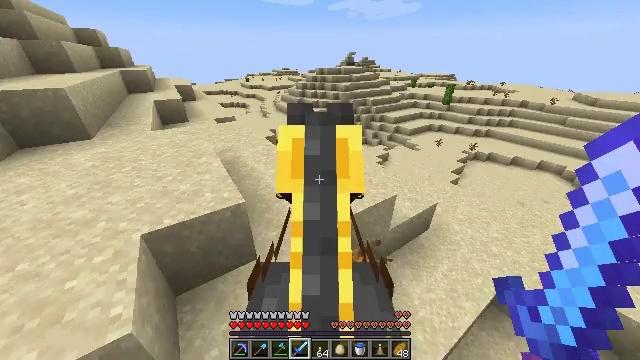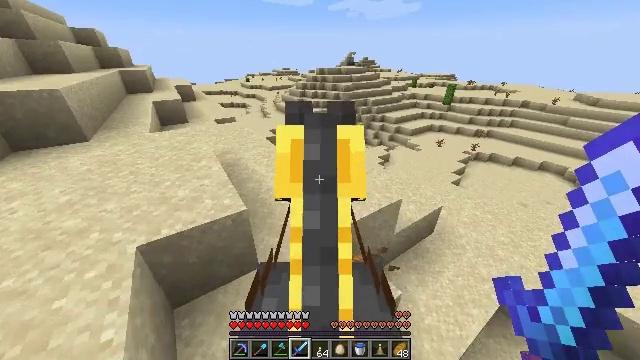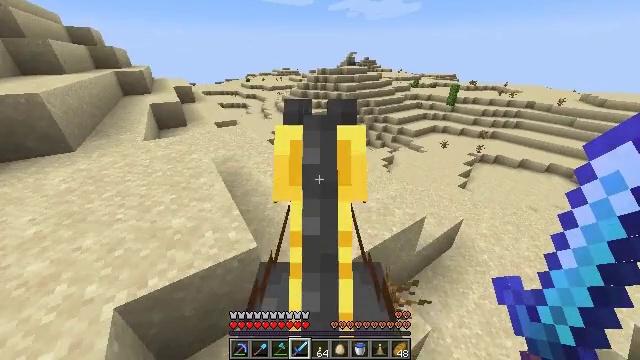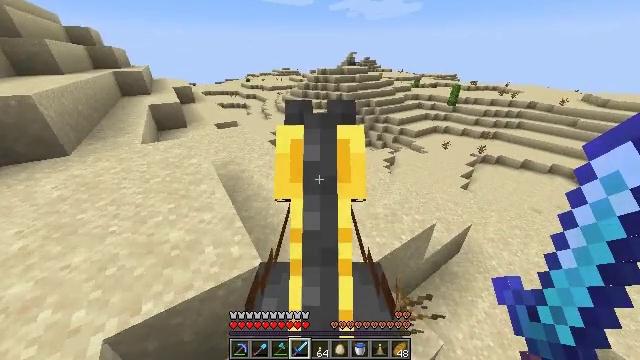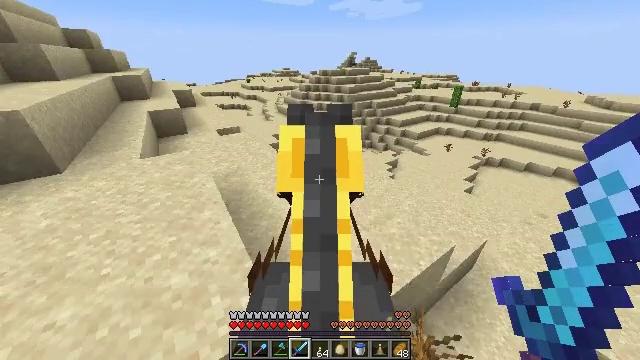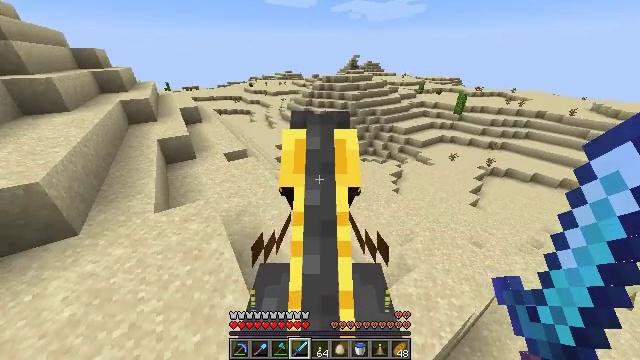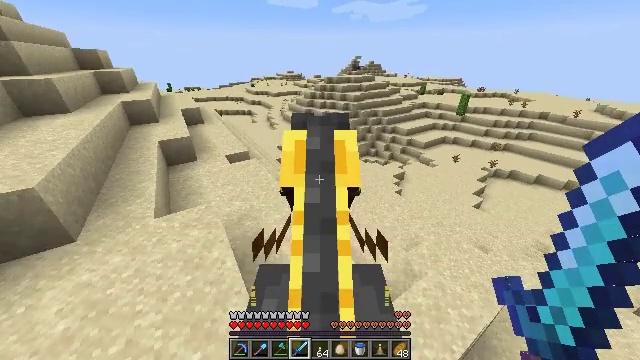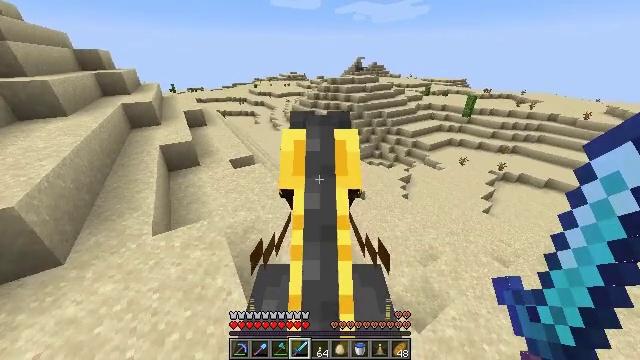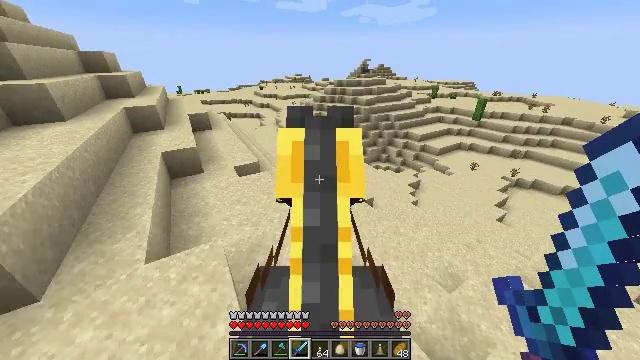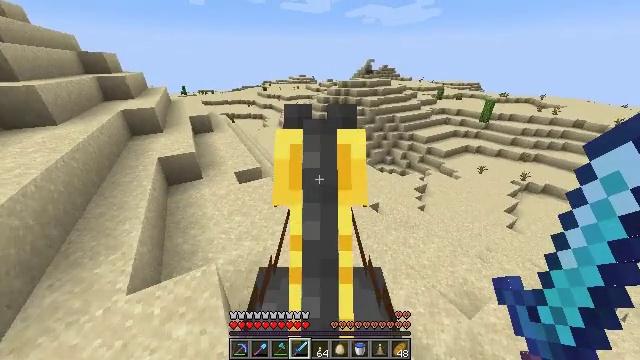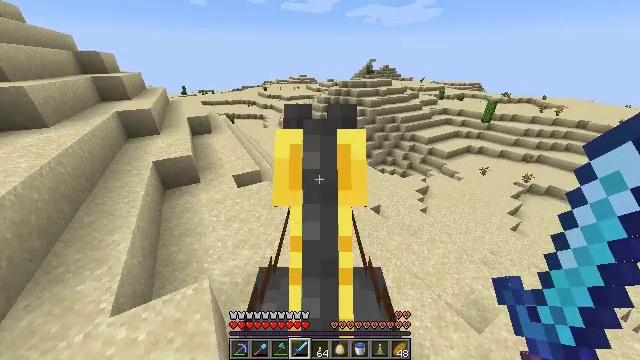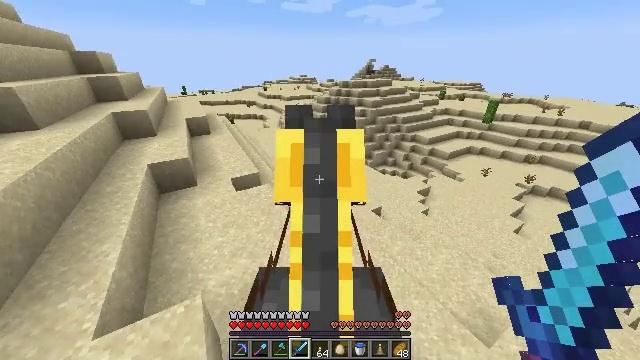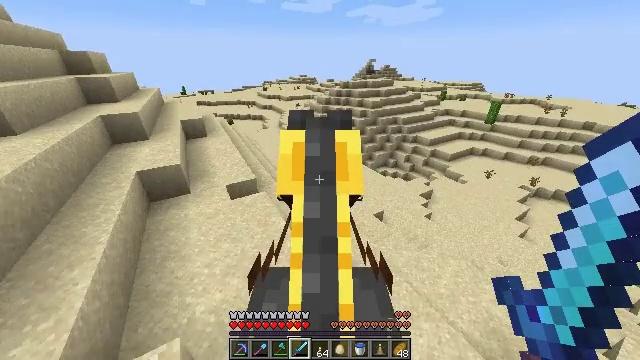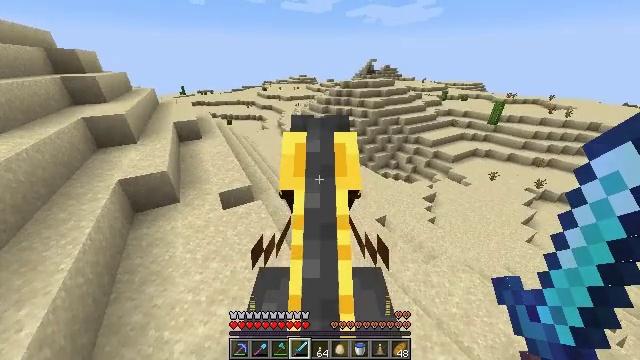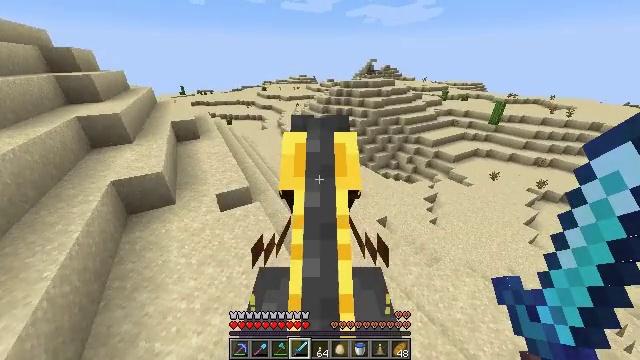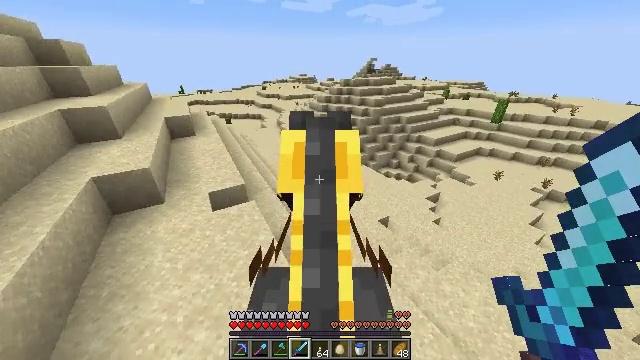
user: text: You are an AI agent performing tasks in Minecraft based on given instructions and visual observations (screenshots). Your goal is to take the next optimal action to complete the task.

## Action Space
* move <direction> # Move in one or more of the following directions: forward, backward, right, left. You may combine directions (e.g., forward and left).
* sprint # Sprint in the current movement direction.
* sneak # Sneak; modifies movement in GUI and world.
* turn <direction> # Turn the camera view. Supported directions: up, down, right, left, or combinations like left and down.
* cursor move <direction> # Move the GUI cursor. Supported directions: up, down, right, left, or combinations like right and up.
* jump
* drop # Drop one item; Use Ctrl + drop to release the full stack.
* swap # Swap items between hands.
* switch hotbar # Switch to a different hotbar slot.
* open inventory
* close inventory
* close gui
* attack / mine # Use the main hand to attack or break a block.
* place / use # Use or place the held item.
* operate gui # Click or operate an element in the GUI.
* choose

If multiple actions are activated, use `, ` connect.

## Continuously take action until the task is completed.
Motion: motion action
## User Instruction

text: Collect sandstone by mining.
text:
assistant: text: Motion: move forward and move left, sprint
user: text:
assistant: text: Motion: move forward and move left, sprint
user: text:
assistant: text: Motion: move forward and move left, sprint
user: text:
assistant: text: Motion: move forward and move left, sprint
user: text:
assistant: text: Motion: move forward and move left, sprint
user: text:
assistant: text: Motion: move forward and move left, sprint
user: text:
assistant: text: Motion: move forward, sprint
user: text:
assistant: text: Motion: move forward, sprint, turn left
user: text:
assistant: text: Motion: move forward, sprint
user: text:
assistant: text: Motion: move forward, sprint
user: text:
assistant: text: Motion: move forward, sprint
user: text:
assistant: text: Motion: move forward, sprint
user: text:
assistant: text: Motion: move forward, sprint
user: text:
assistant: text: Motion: move forward, sprint
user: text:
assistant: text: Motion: move forward, sprint
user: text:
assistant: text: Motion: move forward, sprint, turn left
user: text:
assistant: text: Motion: move forward, sprint, turn left
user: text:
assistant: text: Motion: move forward, sprint, turn left
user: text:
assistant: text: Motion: move forward, sprint, turn left
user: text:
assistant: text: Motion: move forward, sprint, turn left
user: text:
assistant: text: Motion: move forward, sprint
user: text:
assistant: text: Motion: move forward, sprint
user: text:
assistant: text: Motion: move forward, sprint
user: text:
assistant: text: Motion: move forward, sprint
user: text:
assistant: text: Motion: move forward, sprint
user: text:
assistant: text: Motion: move forward, sprint
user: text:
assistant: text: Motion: move forward, sprint
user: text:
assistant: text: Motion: move forward, sprint
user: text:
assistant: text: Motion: move forward, sprint
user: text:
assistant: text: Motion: move forward, sprint